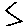
Label: zigzag